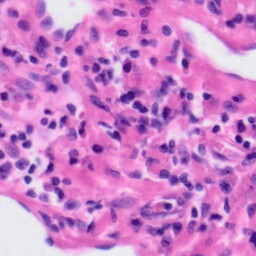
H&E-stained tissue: Tonsil